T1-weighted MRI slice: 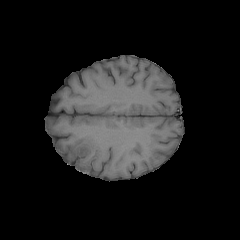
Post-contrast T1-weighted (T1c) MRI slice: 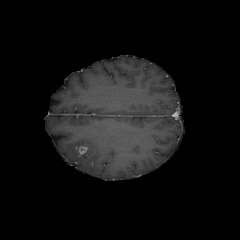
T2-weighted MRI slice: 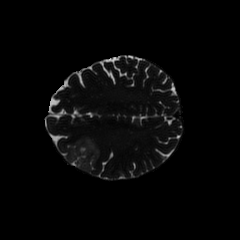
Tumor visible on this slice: yes